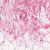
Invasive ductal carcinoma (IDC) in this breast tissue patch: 0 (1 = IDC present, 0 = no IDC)